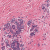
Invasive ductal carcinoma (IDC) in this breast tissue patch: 0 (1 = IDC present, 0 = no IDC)